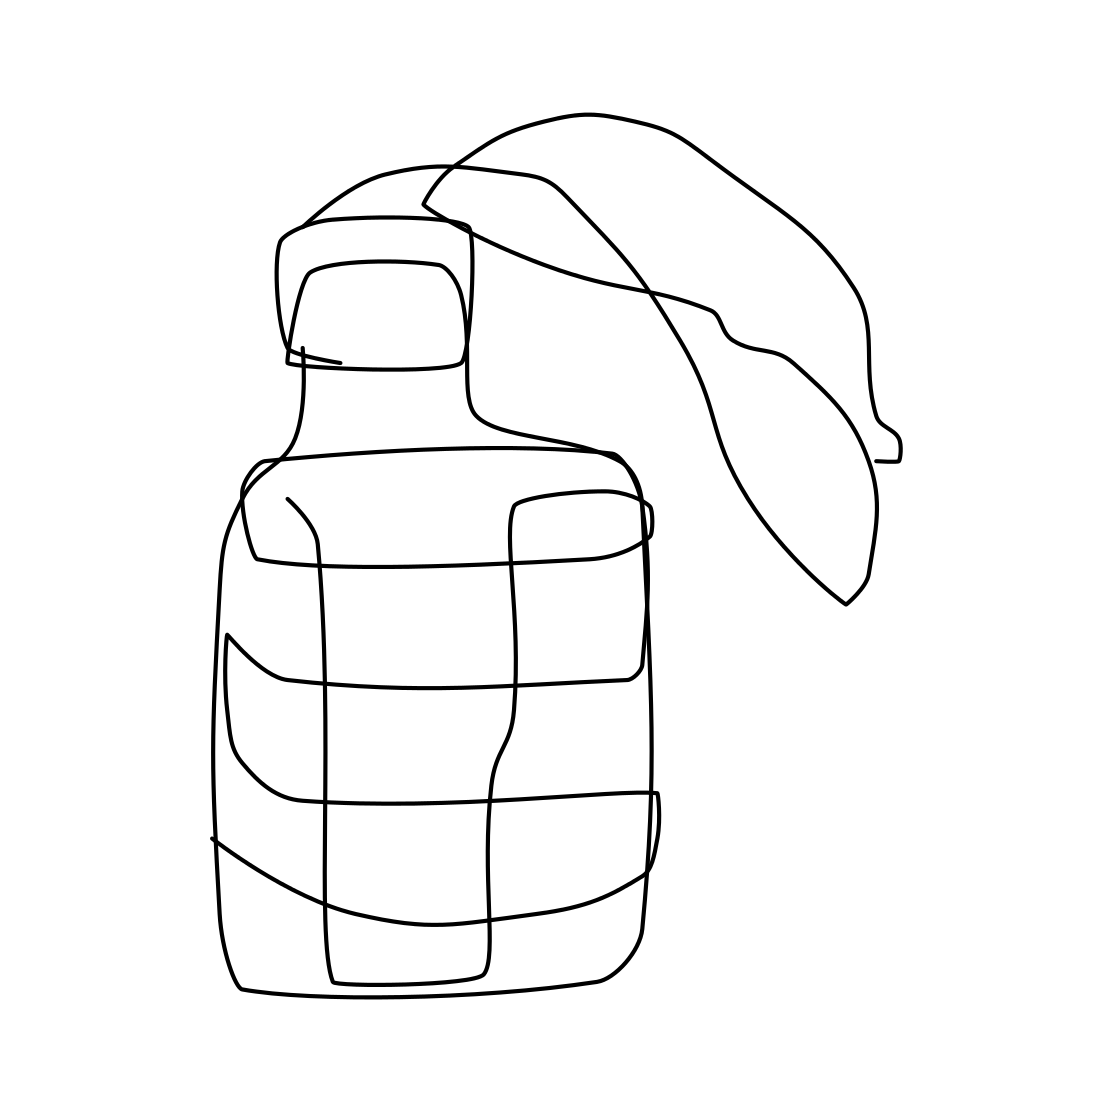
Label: grenade